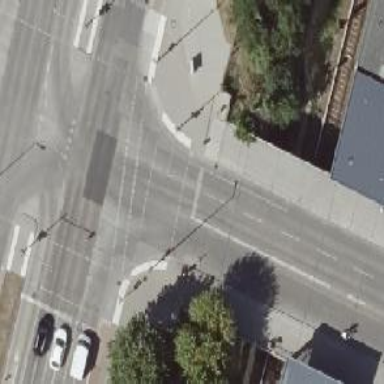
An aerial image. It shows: Tertiary road on concrete bridge with separate sidewalks. Lane markings are present.